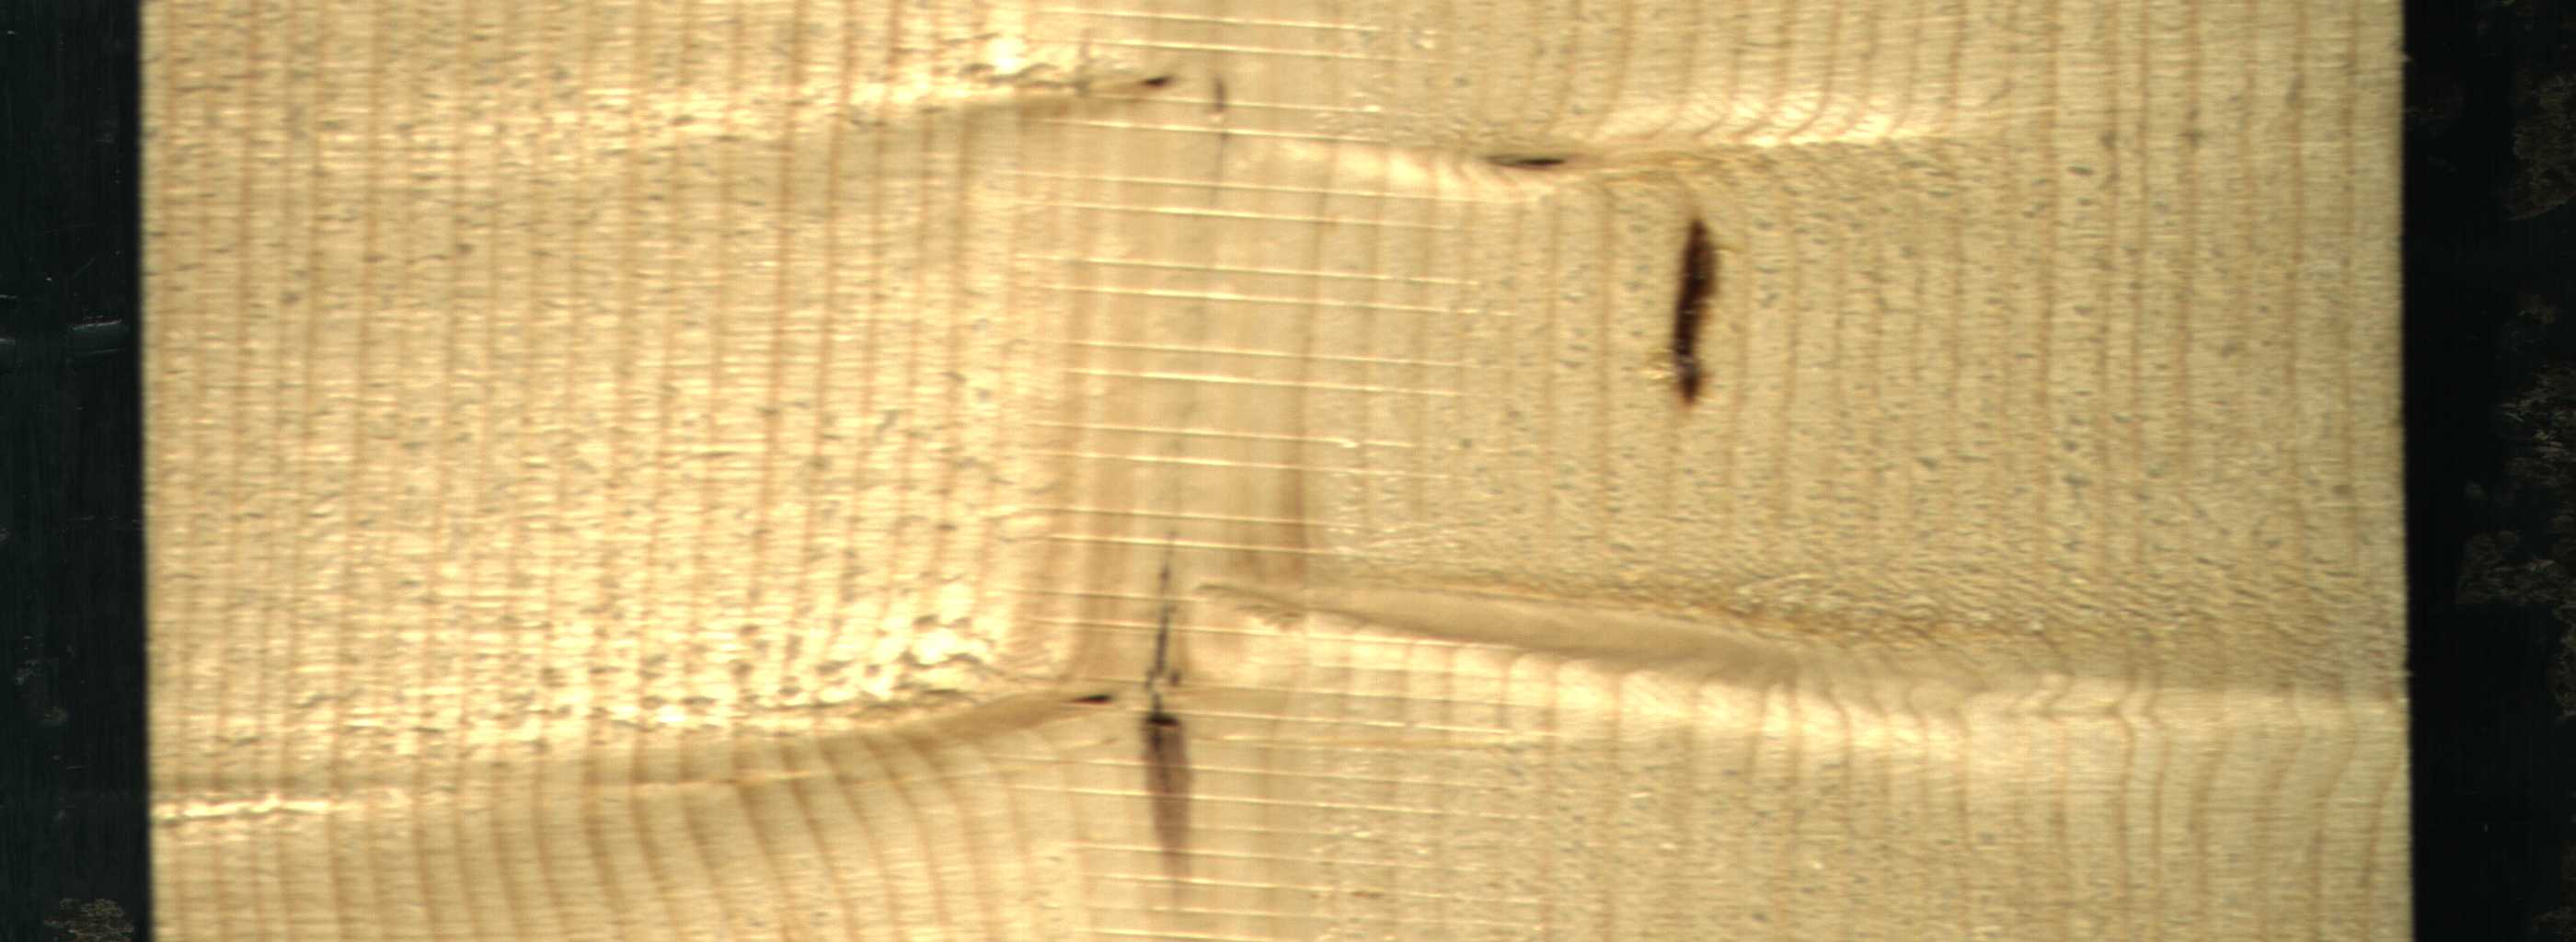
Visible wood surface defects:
Marrow
resin
Crack
Live_Knot
Live_Knot
Live_Knot